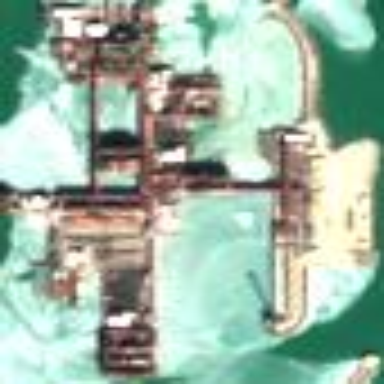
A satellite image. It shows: Industrial area located on oil-rich islet along the natural coastline.